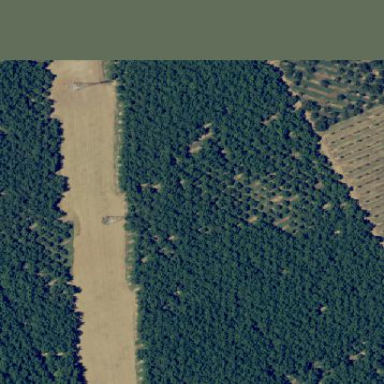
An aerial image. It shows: Orchard.